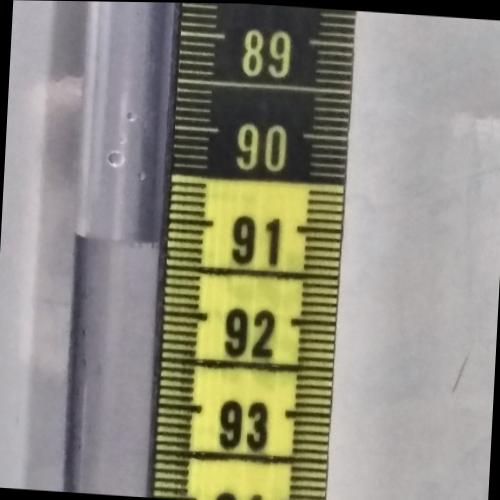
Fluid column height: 91.3 cm